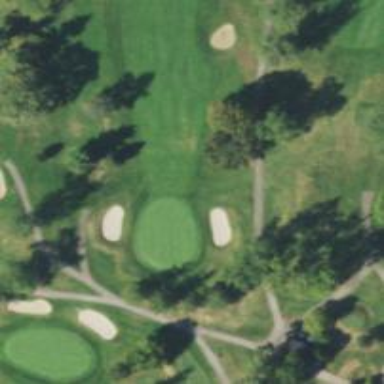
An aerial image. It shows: View of golf hole.